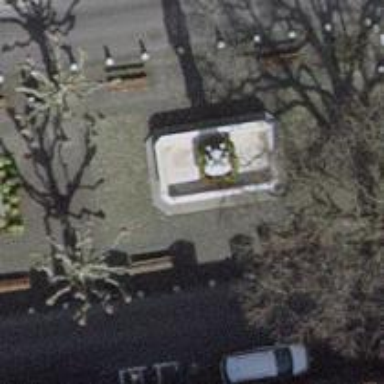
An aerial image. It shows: Beautiful fountain.